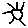
Label: sun